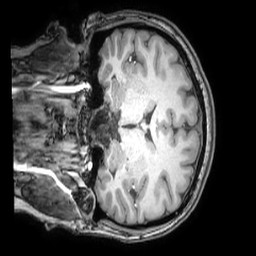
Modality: T1w
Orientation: coronal
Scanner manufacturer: philips
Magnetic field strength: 3 T
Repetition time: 0.008 s
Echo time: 0.0035 s